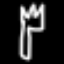
Label: fork